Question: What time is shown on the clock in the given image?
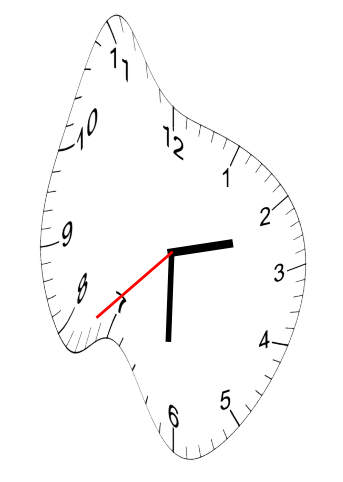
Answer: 02:30:38